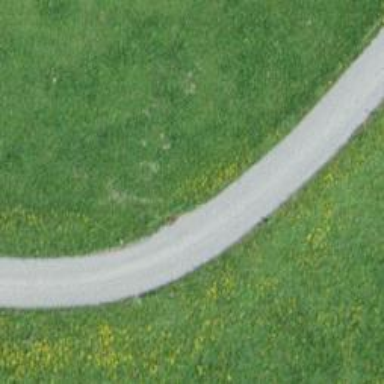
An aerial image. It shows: Paved service road with grade 1 track type.